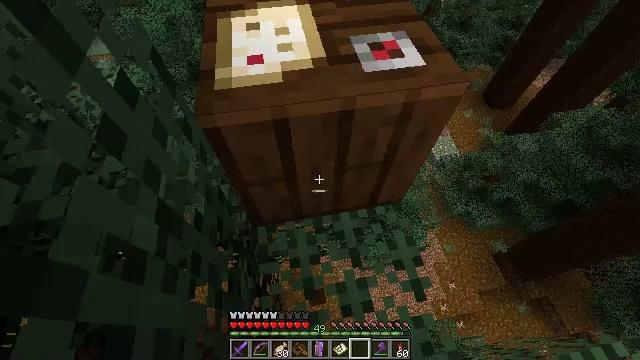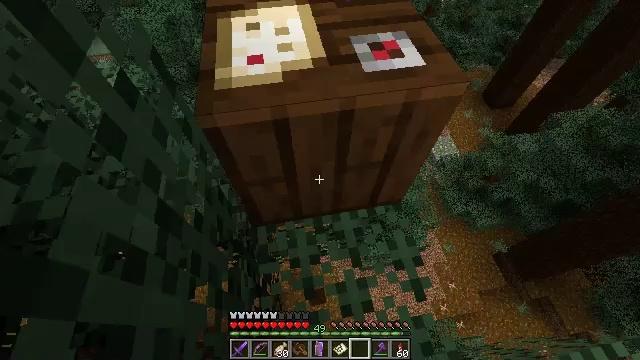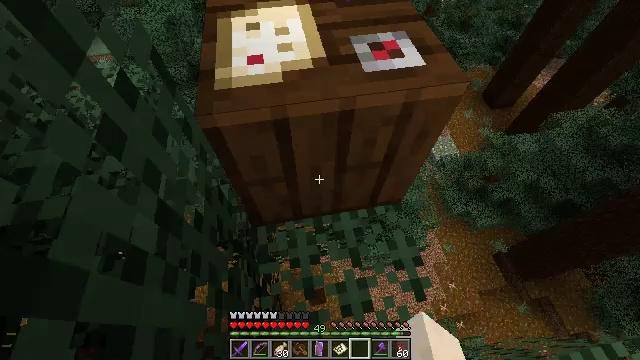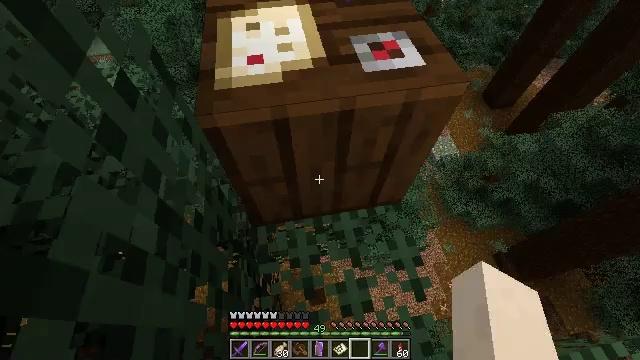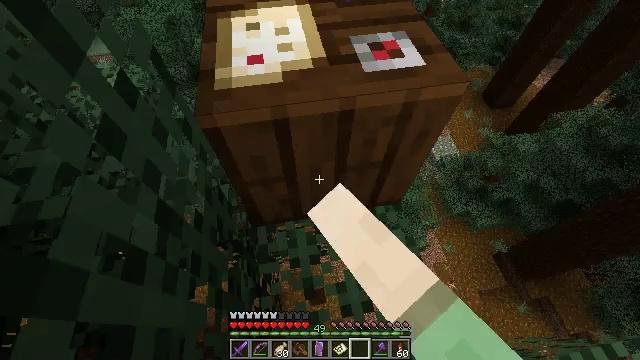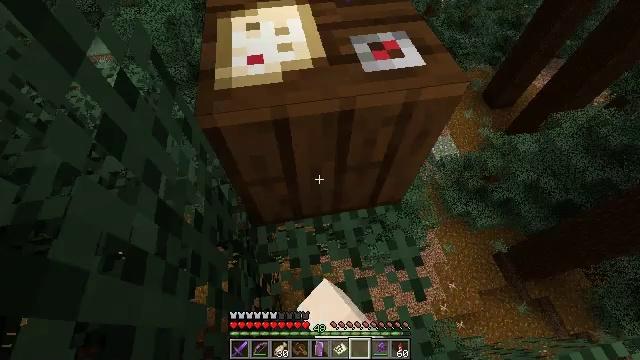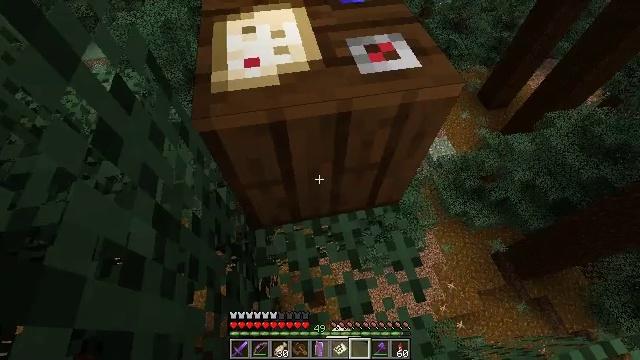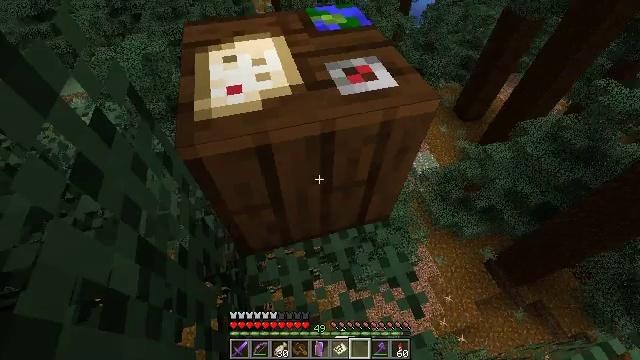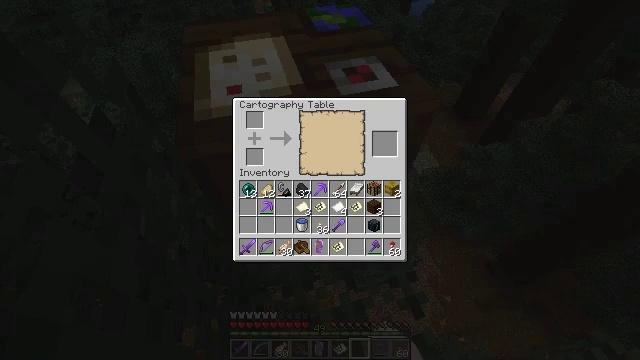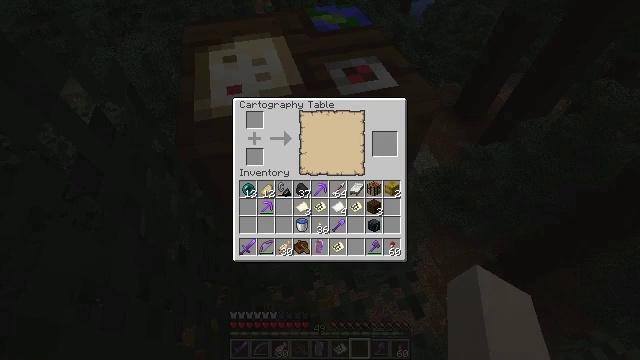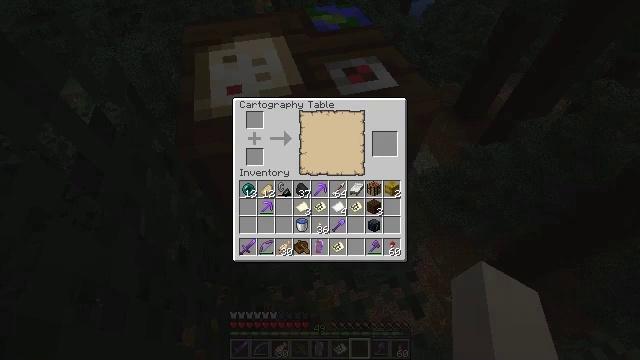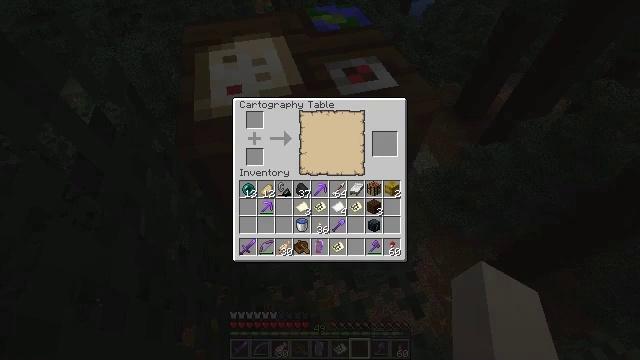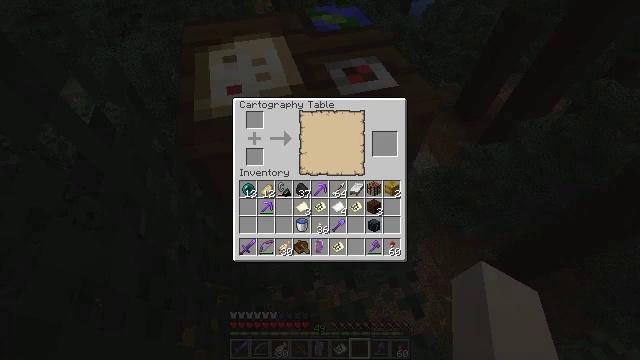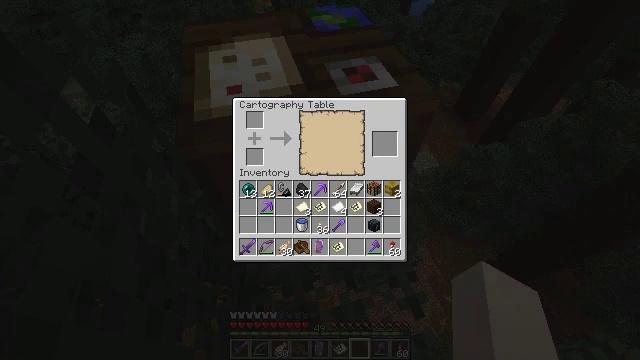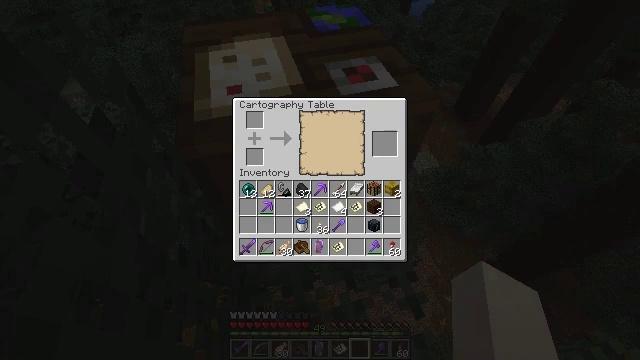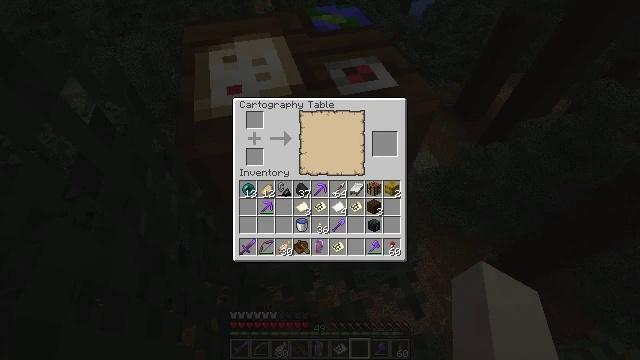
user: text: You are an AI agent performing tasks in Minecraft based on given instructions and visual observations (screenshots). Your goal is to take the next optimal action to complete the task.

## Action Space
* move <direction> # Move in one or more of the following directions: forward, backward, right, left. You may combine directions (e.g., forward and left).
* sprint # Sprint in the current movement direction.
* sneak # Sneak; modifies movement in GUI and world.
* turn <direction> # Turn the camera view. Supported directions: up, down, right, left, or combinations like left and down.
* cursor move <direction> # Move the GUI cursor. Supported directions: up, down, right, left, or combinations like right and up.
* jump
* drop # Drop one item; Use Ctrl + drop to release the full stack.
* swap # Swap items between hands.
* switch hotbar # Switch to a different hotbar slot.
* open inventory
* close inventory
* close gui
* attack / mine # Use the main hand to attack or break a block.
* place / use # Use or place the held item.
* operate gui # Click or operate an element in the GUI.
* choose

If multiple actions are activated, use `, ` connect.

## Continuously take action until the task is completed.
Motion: motion action
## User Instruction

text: Left click on the cartography table to mine it.
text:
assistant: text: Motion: no_op
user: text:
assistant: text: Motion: no_op
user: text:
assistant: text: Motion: use / place
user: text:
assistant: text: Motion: use / place
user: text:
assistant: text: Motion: use / place
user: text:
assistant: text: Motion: no_op
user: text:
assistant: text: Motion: turn right and up
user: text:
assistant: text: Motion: turn right and up
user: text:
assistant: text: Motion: no_op
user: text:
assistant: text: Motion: no_op
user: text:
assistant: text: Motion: no_op
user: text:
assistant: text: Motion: no_op
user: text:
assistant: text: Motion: no_op
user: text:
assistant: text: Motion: no_op
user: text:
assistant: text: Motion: no_op
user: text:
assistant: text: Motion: no_op
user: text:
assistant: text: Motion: no_op
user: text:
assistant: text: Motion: no_op
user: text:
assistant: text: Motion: turn down
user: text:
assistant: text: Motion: turn right
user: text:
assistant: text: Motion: no_op
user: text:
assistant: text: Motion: no_op
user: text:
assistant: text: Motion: no_op
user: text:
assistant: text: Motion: no_op
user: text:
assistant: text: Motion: no_op
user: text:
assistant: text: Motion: no_op
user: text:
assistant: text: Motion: turn down
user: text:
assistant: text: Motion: turn down
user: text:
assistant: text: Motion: no_op
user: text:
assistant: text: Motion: no_op